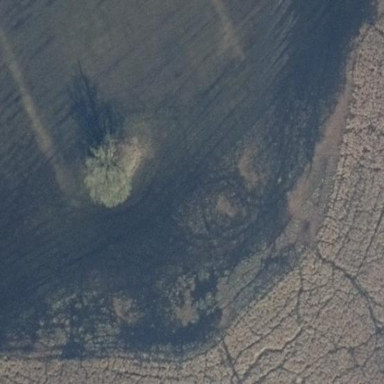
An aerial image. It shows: Beautiful wet meadow natural wetland.